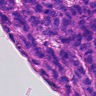
Metastatic tissue present: yes